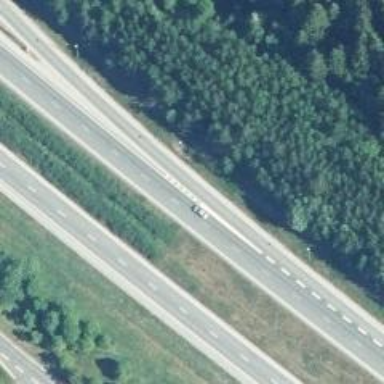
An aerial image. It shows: Asphalt motorway.